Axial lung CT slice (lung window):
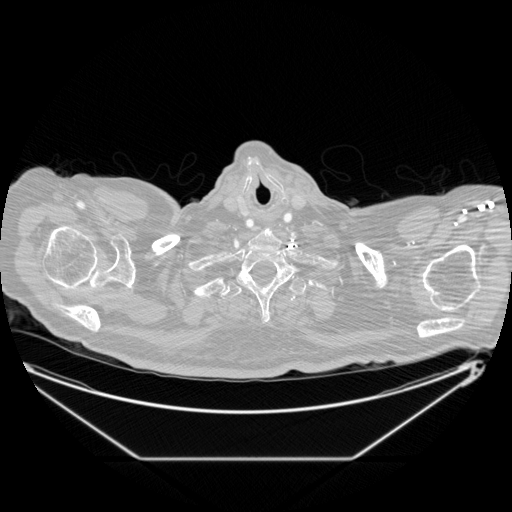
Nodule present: no